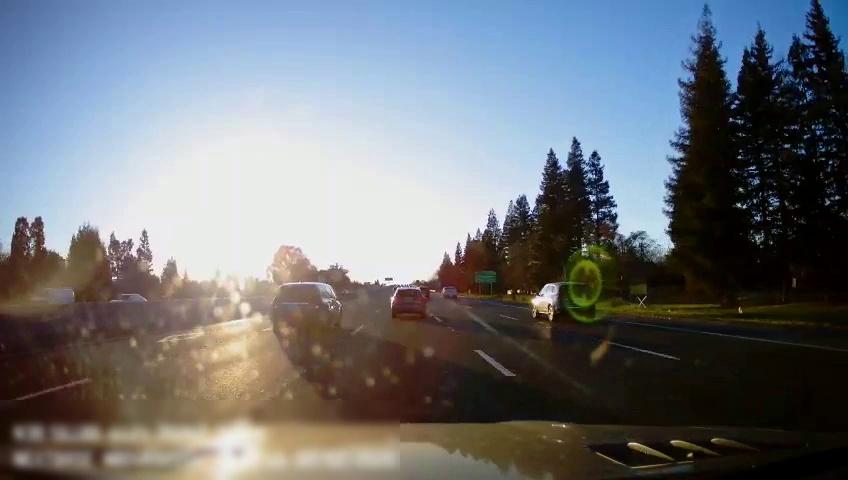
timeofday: Day
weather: Sunny
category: Drivable Space
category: Vehicles | SUV
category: Vehicles | Car
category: Vehicles | Truck
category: Vehicles | SUV
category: Vehicles | SUV
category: Vehicles | Car
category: Vehicles | SUV
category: Lanes | Alternate Lane
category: Lanes | Alternate Lane
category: Lanes | Current Lane
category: Lanes | Current Lane
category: Lanes | Alternate Lane
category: Lanes | Alternate Lane
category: Traffic | Signs